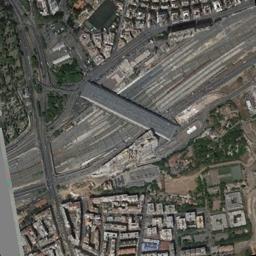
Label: railway_station